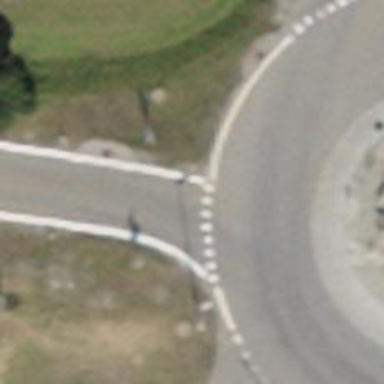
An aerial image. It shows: Road with "give way" sign.